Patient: sex F, age 83
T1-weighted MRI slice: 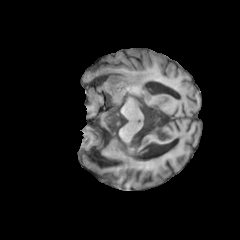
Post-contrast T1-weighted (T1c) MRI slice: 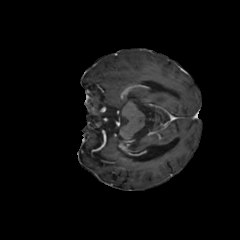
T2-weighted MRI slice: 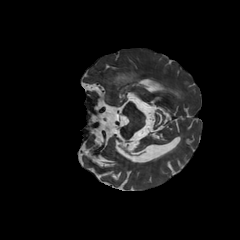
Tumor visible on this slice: yes
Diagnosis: Glioblastoma, IDH-wildtype
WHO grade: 4